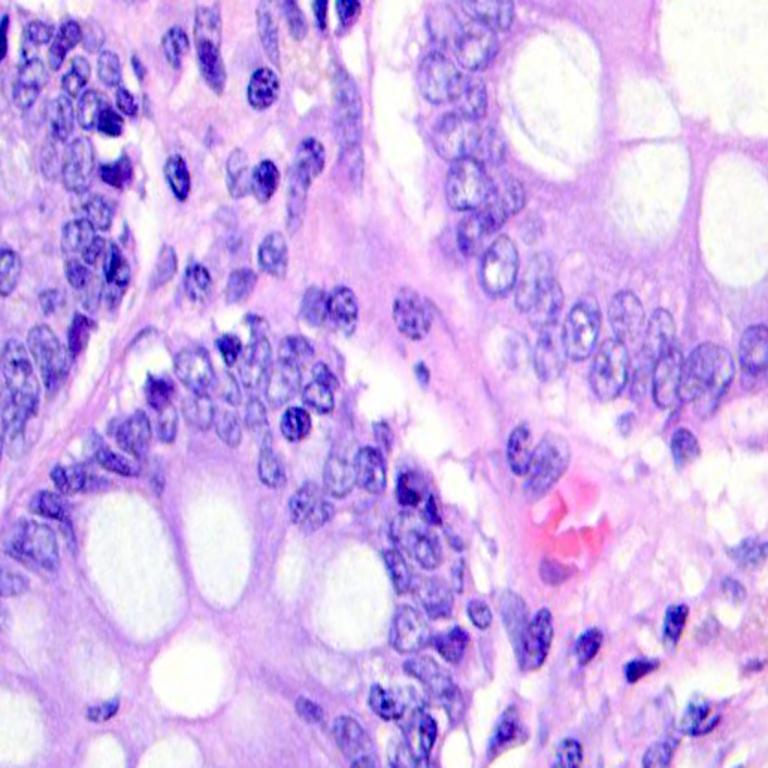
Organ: colon
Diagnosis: benign